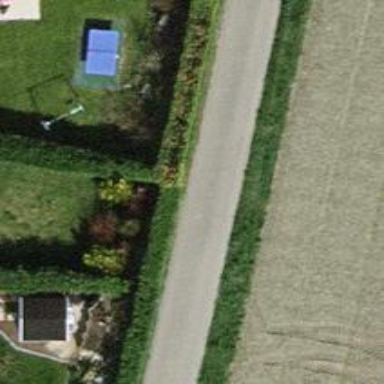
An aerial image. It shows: Hedge barrier.